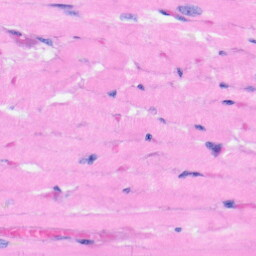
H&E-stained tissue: Heart